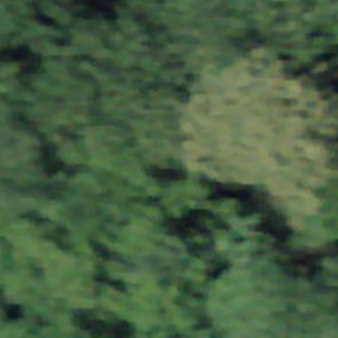
Label: other